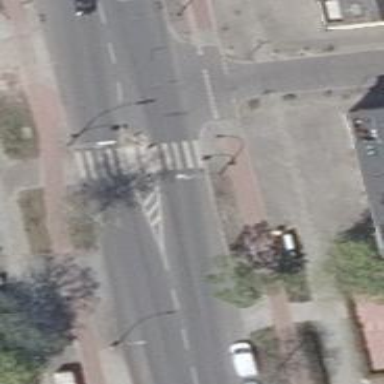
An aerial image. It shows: Secondary road with asphalt surface. There is cycle track on the right side.